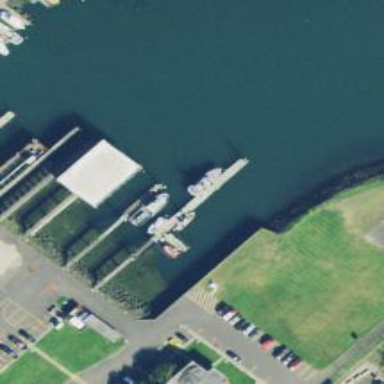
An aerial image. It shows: Pier with mooring facilities.